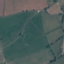
Land use / land cover class: Pasture